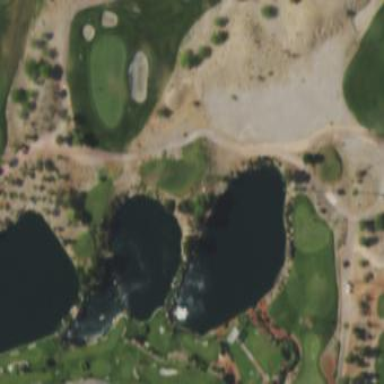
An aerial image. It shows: Picturesque scene of golf course with lateral water hazard.